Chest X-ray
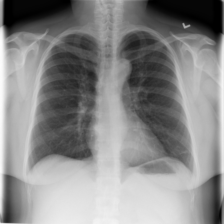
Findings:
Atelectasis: positive
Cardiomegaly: negative
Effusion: negative
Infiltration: positive
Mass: negative
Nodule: negative
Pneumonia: negative
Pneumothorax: negative
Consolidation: negative
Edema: negative
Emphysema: negative
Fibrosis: negative
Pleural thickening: negative
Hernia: negative